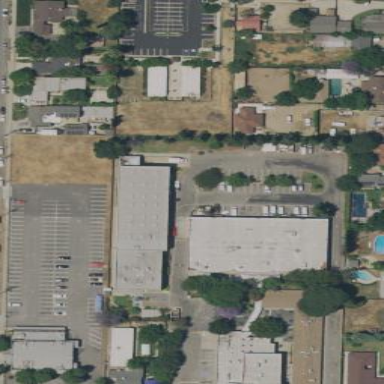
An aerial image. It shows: Commercial area.